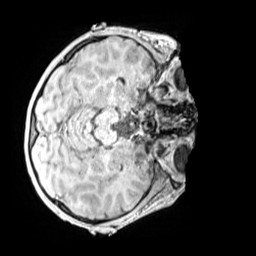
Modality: MP2RAGE
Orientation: axial
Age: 12
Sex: male
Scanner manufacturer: siemens
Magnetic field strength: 3 T
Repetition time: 4 s
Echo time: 0.00299 s